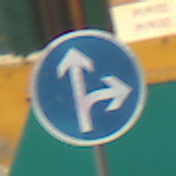
Verkehrszeichen: VorgeschriebeneFahrtrichtungGeradeausOderRechts
Umgebung: Outdoor, Urban
Tageszeit: MorningAfternoon
Wetter: Clear
Licht: Natural
Jahreszeit: NotSpecified
Kontrast: HighContrast